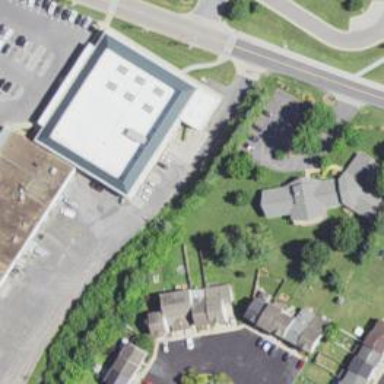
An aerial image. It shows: Healthcare clinic is depicted in the image.